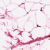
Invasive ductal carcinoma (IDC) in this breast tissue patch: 0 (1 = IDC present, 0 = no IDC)